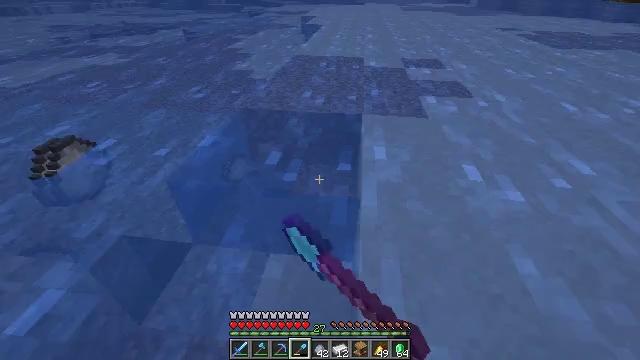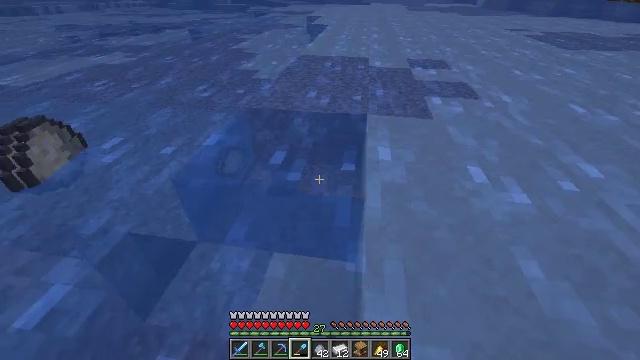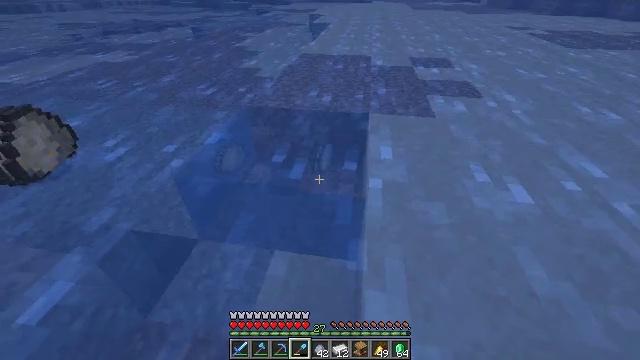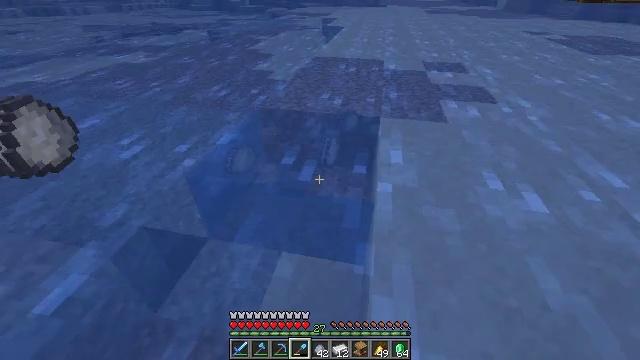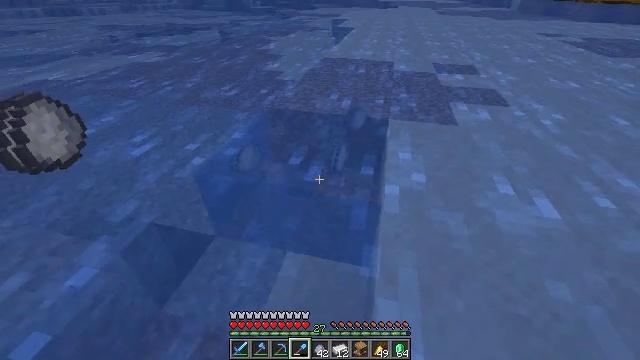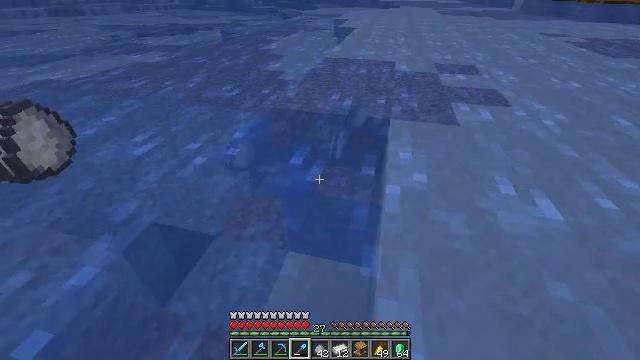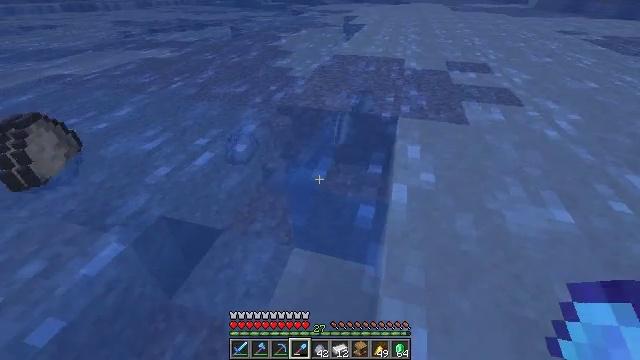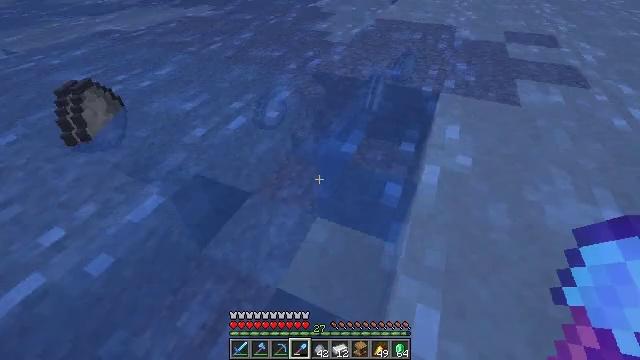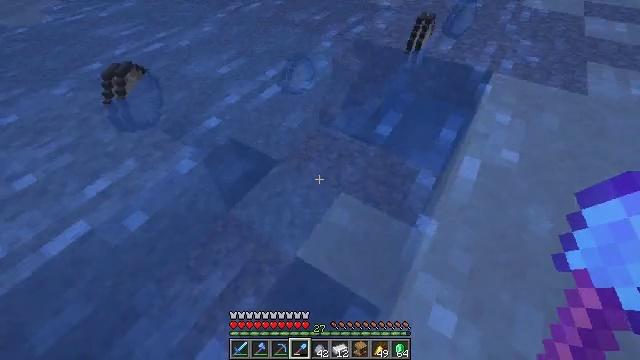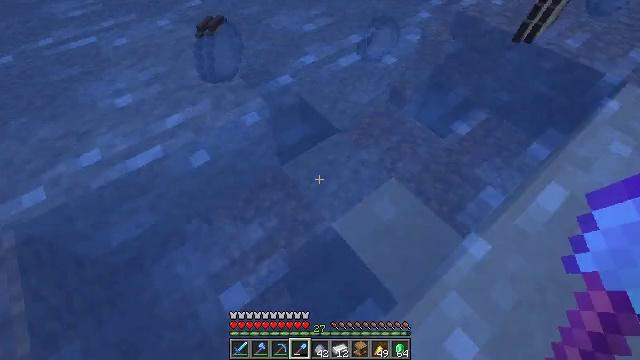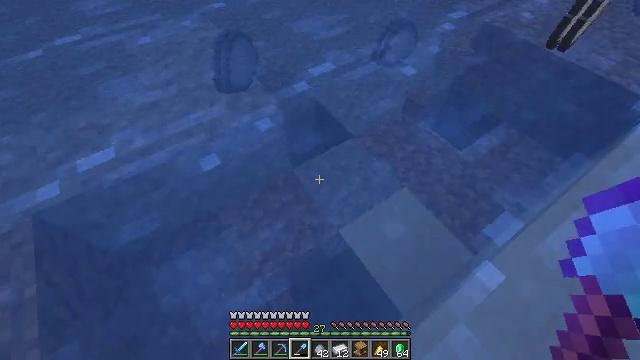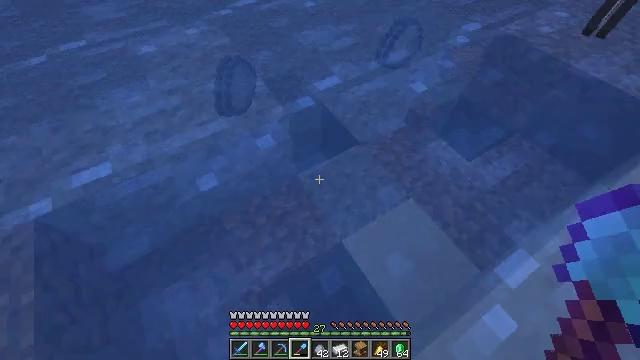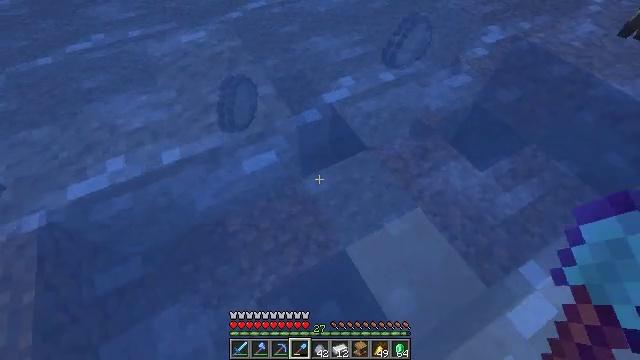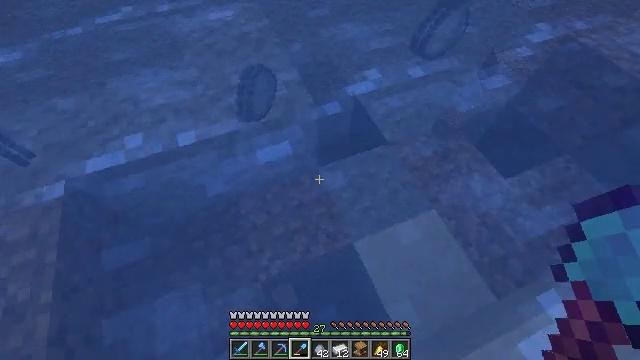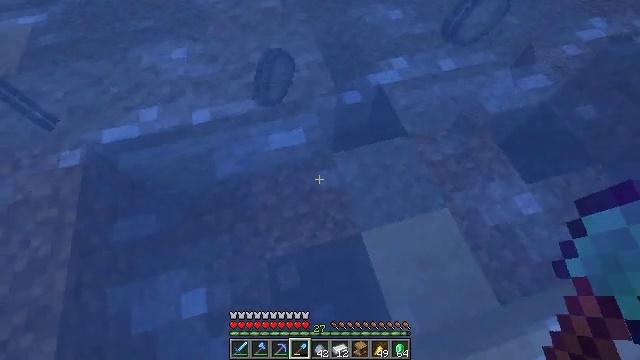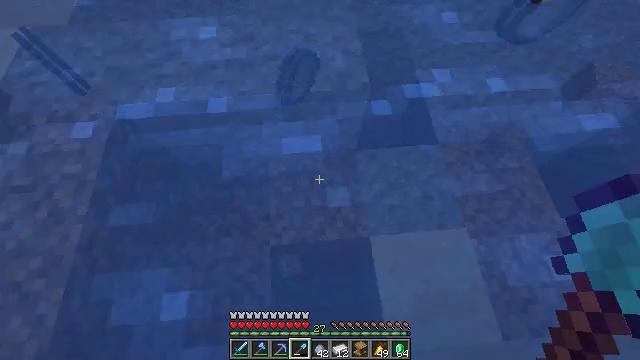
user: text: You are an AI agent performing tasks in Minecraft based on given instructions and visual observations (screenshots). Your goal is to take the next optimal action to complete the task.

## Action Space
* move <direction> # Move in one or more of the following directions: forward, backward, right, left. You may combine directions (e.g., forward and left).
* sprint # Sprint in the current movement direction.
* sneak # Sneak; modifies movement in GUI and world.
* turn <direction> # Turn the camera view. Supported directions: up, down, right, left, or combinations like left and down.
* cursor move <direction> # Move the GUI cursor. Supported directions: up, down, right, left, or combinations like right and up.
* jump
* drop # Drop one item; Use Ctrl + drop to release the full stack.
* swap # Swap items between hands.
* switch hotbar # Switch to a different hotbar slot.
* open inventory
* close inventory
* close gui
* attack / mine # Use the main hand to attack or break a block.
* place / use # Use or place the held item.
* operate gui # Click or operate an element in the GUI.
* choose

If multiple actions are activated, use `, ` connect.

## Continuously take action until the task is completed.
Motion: motion action
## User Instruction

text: Dig up clay found underwater.
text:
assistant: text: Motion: turn left
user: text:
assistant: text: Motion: no_op
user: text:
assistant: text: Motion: turn left
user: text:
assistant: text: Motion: turn left
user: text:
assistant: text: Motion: no_op
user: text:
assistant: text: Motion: turn left
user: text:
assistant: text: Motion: move forward, turn left and down
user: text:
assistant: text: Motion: move forward, turn left and down
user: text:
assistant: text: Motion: move forward, turn left and down
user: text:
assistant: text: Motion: move forward, turn left
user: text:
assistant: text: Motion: move forward, turn left
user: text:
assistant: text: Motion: move forward, sprint, turn left
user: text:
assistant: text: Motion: move forward, sprint, turn left and down
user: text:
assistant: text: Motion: move forward, sprint, turn left and down
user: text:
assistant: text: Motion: move forward, sprint, turn left and down
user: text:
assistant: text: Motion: move forward, sprint, turn left and down
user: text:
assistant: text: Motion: move forward, sprint, turn left
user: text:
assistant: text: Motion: move forward and move left, sprint, turn left
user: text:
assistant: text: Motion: move forward and move left, sprint, turn left
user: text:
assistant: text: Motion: move forward and move left, sprint, turn left
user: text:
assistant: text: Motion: move forward and move left, sprint
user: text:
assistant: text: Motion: move forward and move left, sprint, turn right
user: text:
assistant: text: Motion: move forward and move left, sprint, turn right and up
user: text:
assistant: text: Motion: move forward, sprint, turn right and up
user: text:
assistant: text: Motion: move forward, sprint
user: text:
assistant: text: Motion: move forward, sprint
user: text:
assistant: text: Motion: move forward, sprint, turn left
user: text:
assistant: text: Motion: move forward, sprint, turn left
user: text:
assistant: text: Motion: move forward, sprint, turn left and up
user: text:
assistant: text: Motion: move forward, sprint, turn left